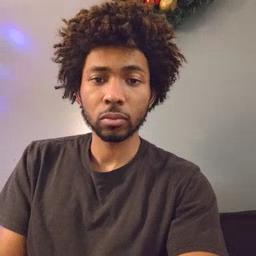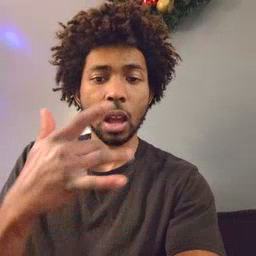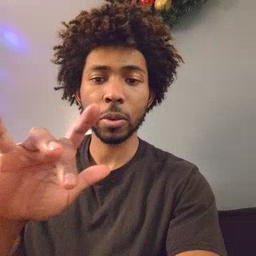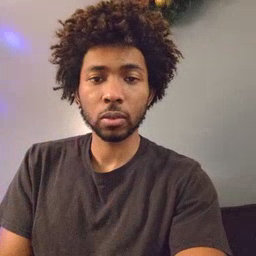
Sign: empty